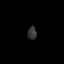
Tissue: skin
Cell type: Epithelial cells
Senescence score: 0.2864
Nuclear area (px): 113
Mean DAPI intensity: 52.69